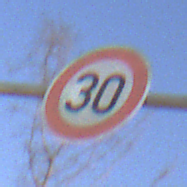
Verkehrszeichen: Geschwindigkeit30
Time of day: SunriseSunset
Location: Outdoor (Nature)
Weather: Clear
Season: NotSpecified
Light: Natural